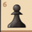
Piece: bP